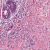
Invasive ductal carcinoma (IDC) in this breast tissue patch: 1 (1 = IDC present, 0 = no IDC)